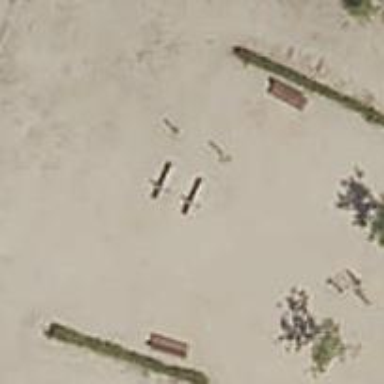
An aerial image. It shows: Fitness station in leisure land area.